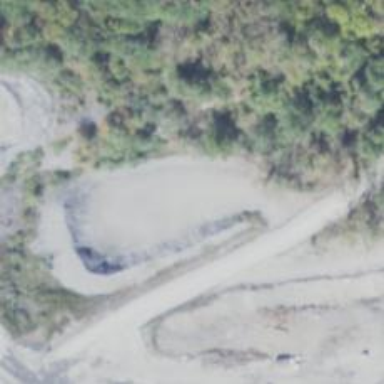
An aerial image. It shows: Quarry area.